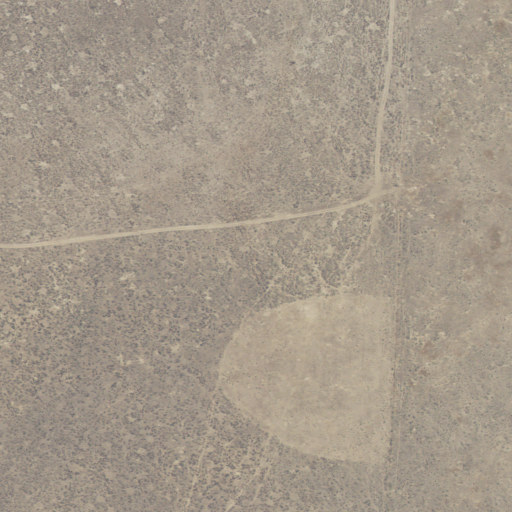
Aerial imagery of plain(s) in Oregon named Virtue Flat containing shrub and grassland